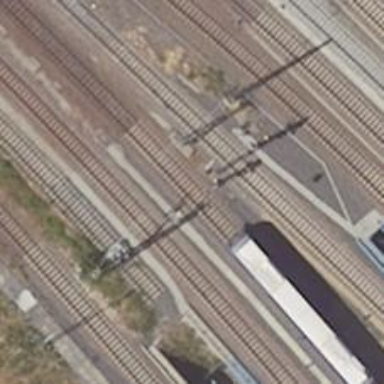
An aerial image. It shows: Railway signal.